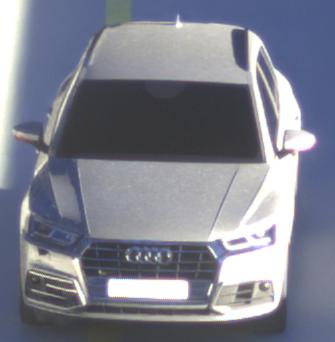
Make: Audi
Model: Q5 45 TFSI
Detailed model: Q5 (FY)
Model produced from: 2019/01
Model produced until: 2019/05
Doors: 5
Color: gray
Road condition: dry road
Daytime: sunrise or sunset
Contrast: high contrast